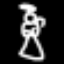
Label: angel